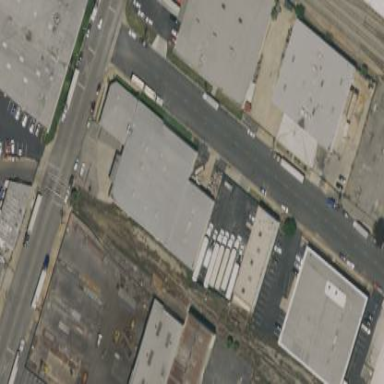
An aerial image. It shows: Warehouse.